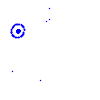
Particle: pion